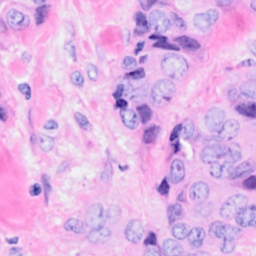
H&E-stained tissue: Breast